Question: In my app,I implemented a map View & added the annotations.
But now, i want to show the detail view on click of annotation in popover.Till now, i did this on click of calloutAccessoryControl.
But the popover must be start with just beside of annotation &
I don't want to show the calloutAccessoryControl or any black default label.
My code is:
'''
- (MKAnnotationView *)mapView:(MKMapView *)myMap viewForAnnotation:(id <MKAnnotation>)annotation
{
AnnotationImageView *myLocationImage = (AnnotationImageView *)[map dequeueReusableAnnotationViewWithIdentifier:defaultID];
if (myLocationImage == nil )
{
myLocationImage = [[[AnnotationImageView alloc] initWithAnnotation:annotation reuseIdentifier:defaultID] autorelease];
myLocationImage.rightCalloutAccessoryView = [UIButton buttonWithType:UIButtonTypeDetailDisclosure];
}
myLocationImage.locationID = [currentAnnotation locationID];
myLocation = myLocationImage;
[myLocation setEnabled:YES];
[myLocation setCanShowCallout:YES];
return myLocation;
}
- (void)mapView:(MKMapView *)myMap annotationView:(MKAnnotationView *)view calloutAccessoryControlTapped:(UIControl *)control
{
detailsView *popUp=[[detailsView alloc] initWithNibName:@"detailsView_ipad" bundle:nil];
popView = [[UIPopoverController alloc]initWithContentViewController:popUp];
popView.delegate =self;
[popView setPopoverContentSize:CGSizeMake(600, 500)];
AnnotationImageView *myLocationImage = (AnnotationImageView *)view;
popUp.locationID = myLocationImage.locationID;
[popView presentPopoverFromRect:control.frame inView:self.view permittedArrowDirections:UIPopoverArrowDirectionUp animated:YES];
}
'''
** I want to show like this**

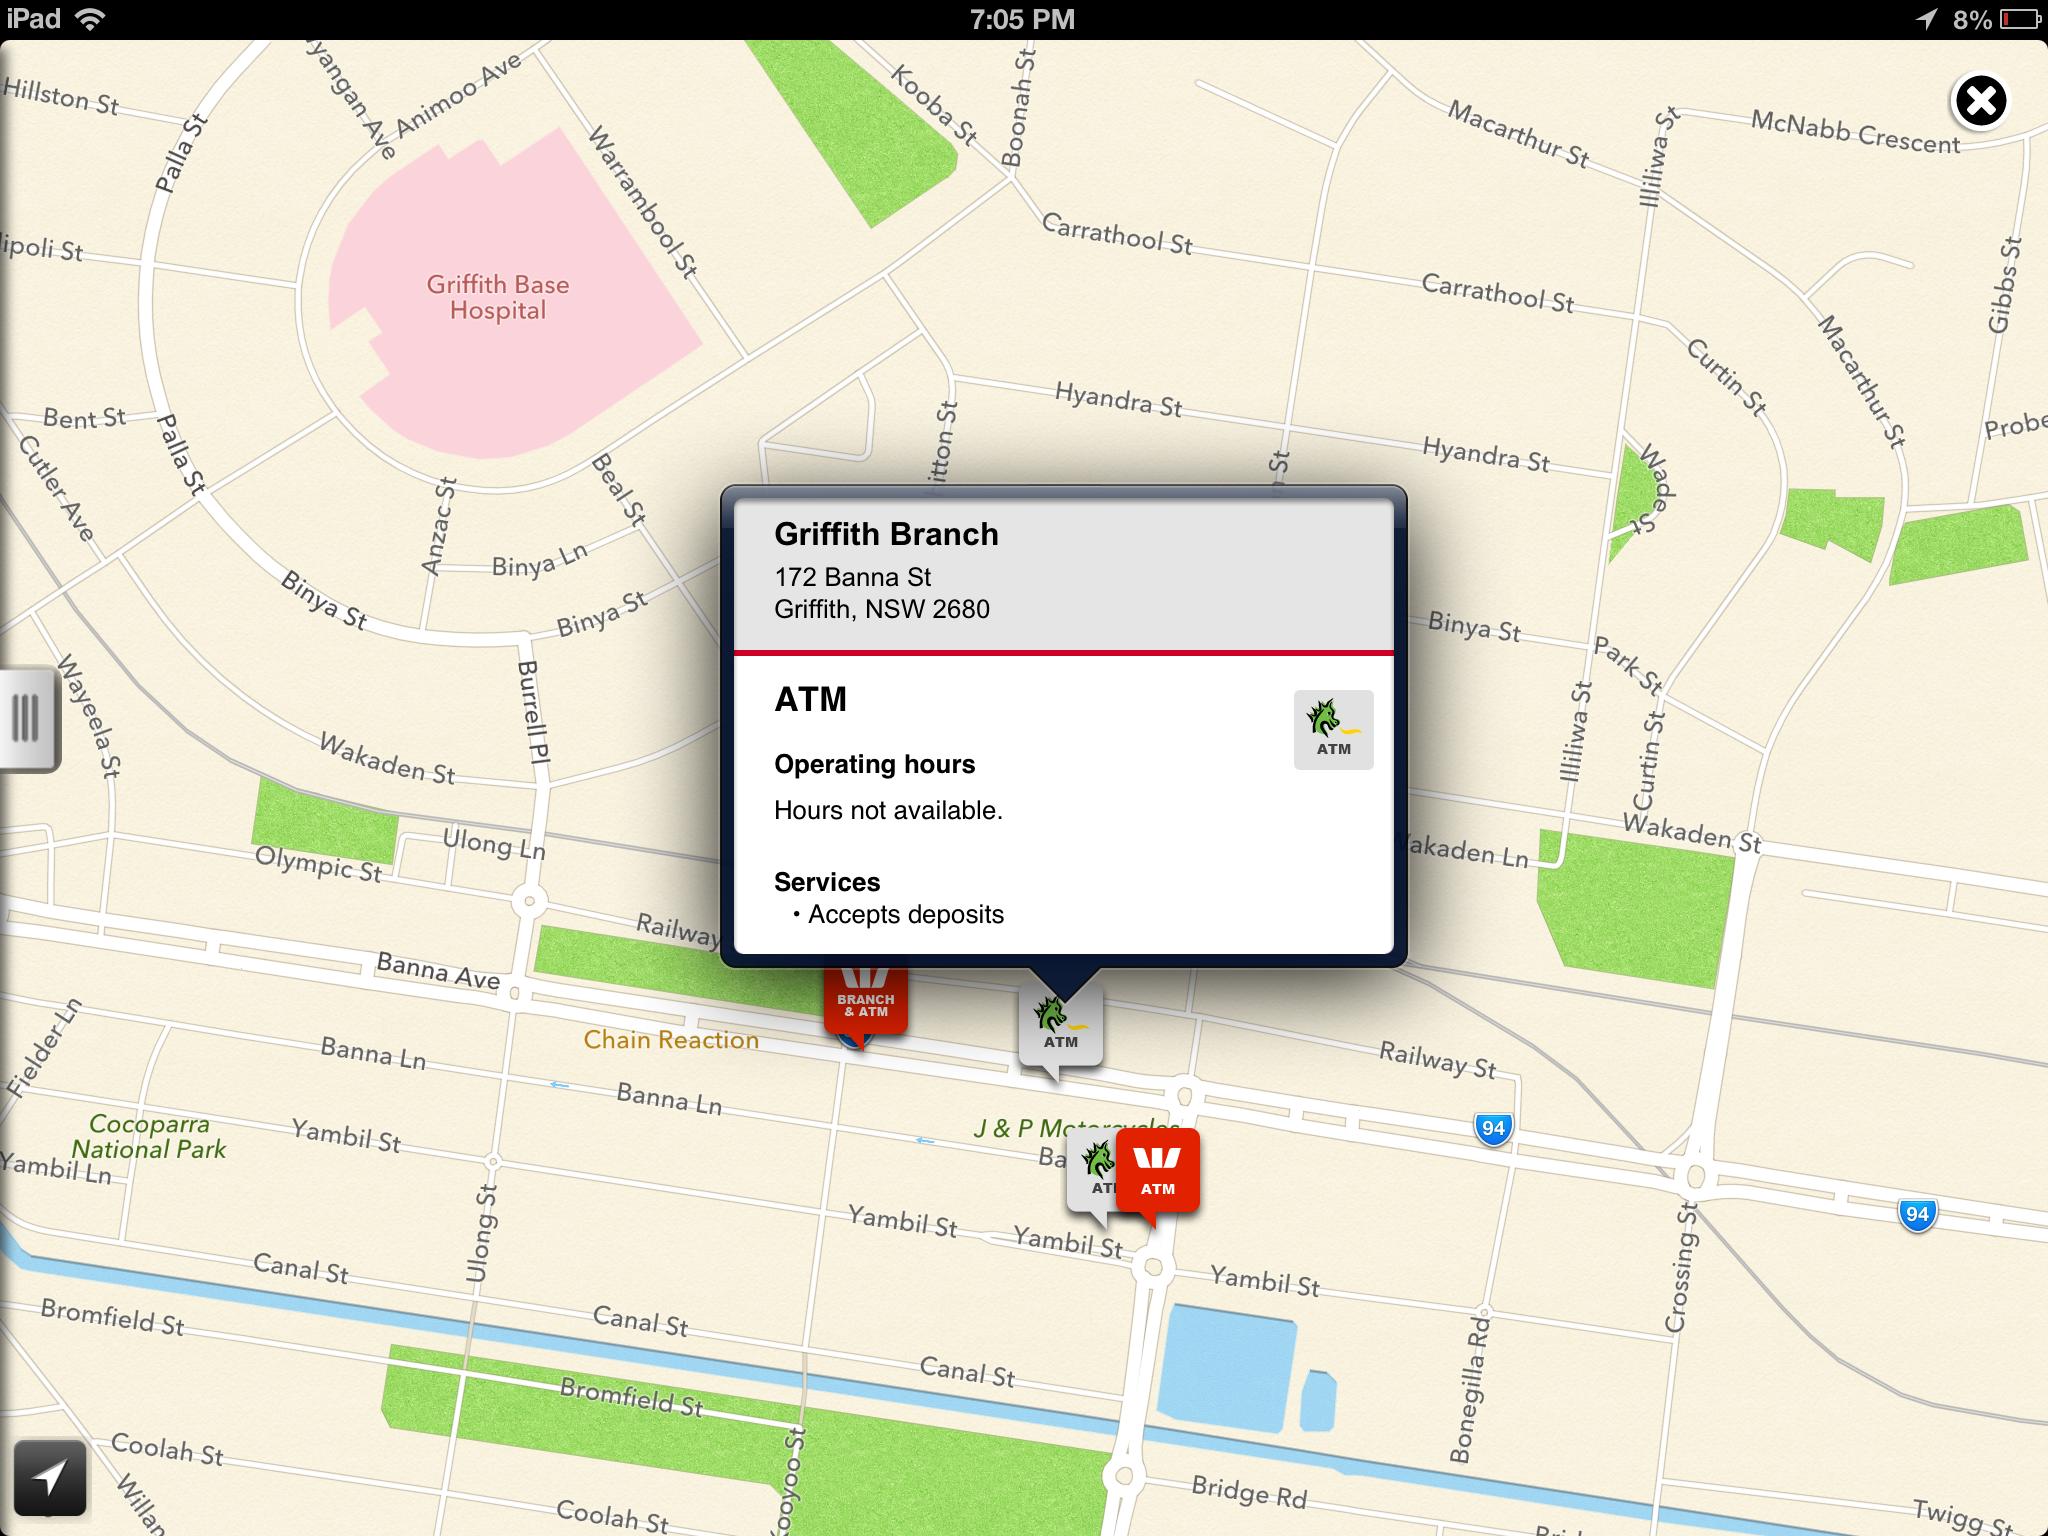
Answer: In the class which implements the 'MKMapViewDelegate' you can implement the 'mapView:didSelectAnnotationView:' method:
'''
- (void)mapView:(MKMapView *)mapView didSelectAnnotationView:(MKAnnotationView *)aView {
//do something...like push a new UIViewController
if (UIUserInterfaceIdiomPhone == UI_USER_INTERFACE_IDIOM()) {
//only do something when the app is running on the iPhone
}
}
'''